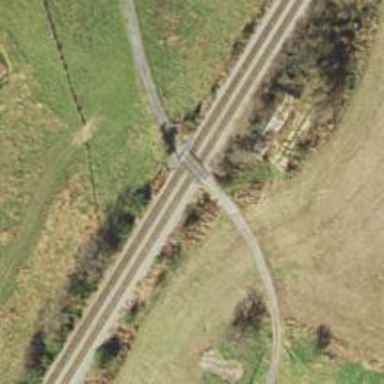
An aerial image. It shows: Railway level crossing.